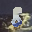
Label: 8